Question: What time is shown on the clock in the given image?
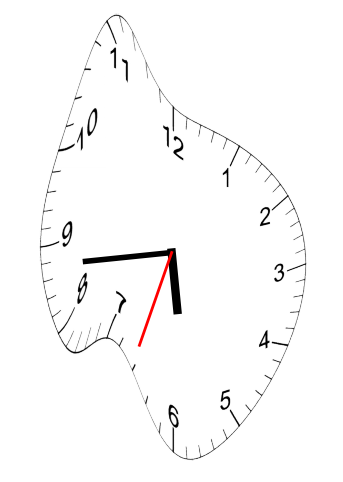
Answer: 05:43:33